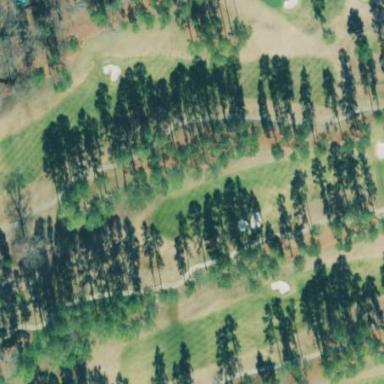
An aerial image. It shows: Golf fairway in the image.